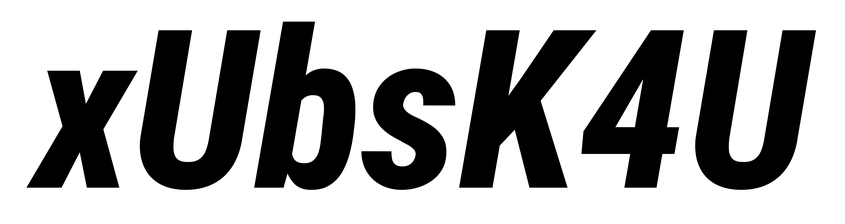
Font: Roboto-Italic_Condensed_ExtraBold_Italic